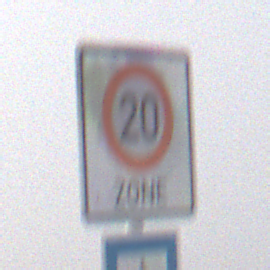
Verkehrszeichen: BeginnZone20
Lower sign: SackgasseFussgaengerDurchlaessig
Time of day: MorningAfternoon
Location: Outdoor (Nature)
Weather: PartlyCloudy
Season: NotSpecified
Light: Natural